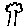
Label: tree